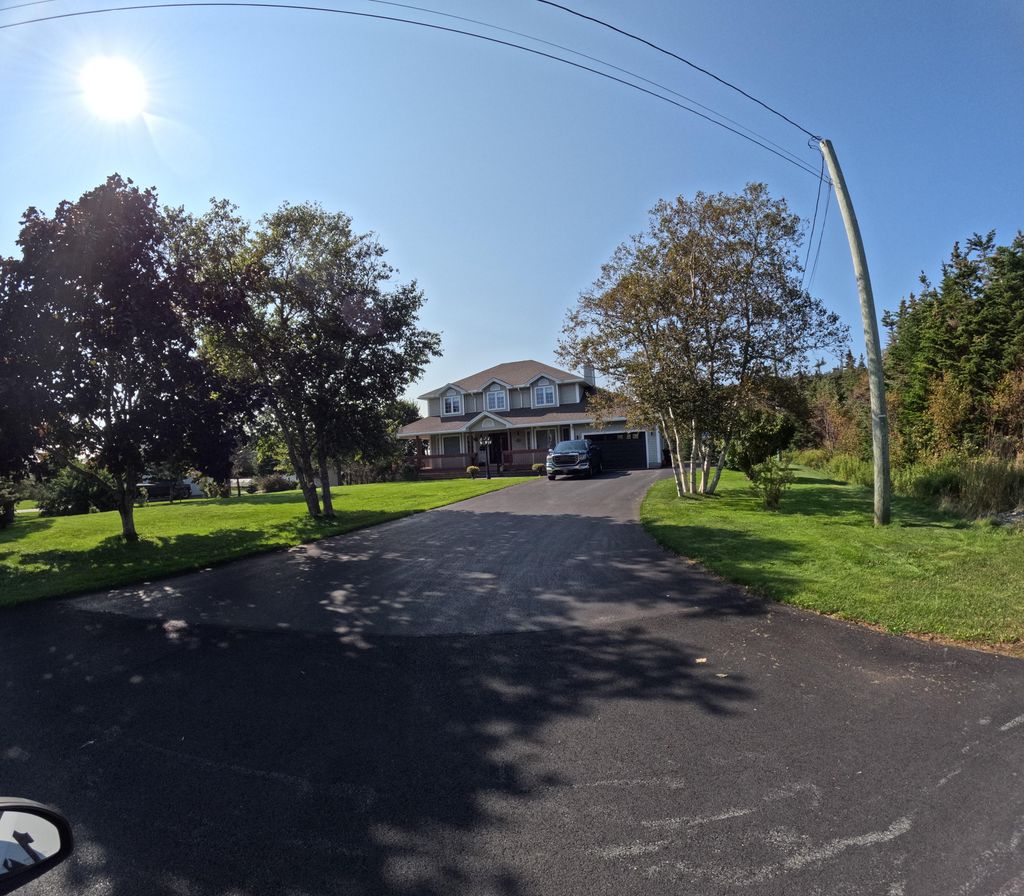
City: st_johns